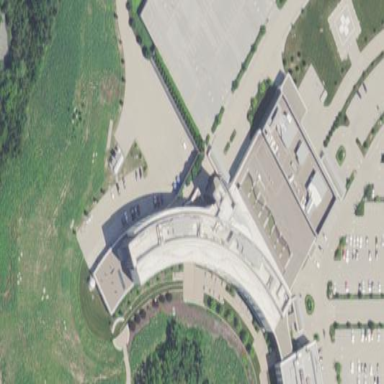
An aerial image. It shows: Hospital building.